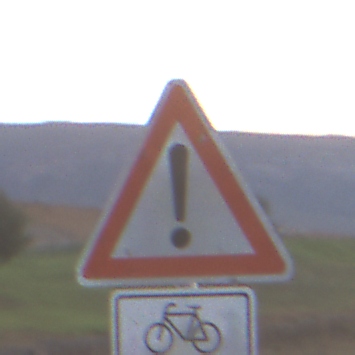
Verkehrszeichen: Gefahrenstelle
Zusatzzeichen unten: RichtungsangabeDurchPfeile9
Umgebung: Outdoor, RoadRail
Tageszeit: SunriseSunset
Wetter: PartlyCloudy
Licht: Natural
Jahreszeit: NotSpecified
Kontrast: LowContrast